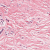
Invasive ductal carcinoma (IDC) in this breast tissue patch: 1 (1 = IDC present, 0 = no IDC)